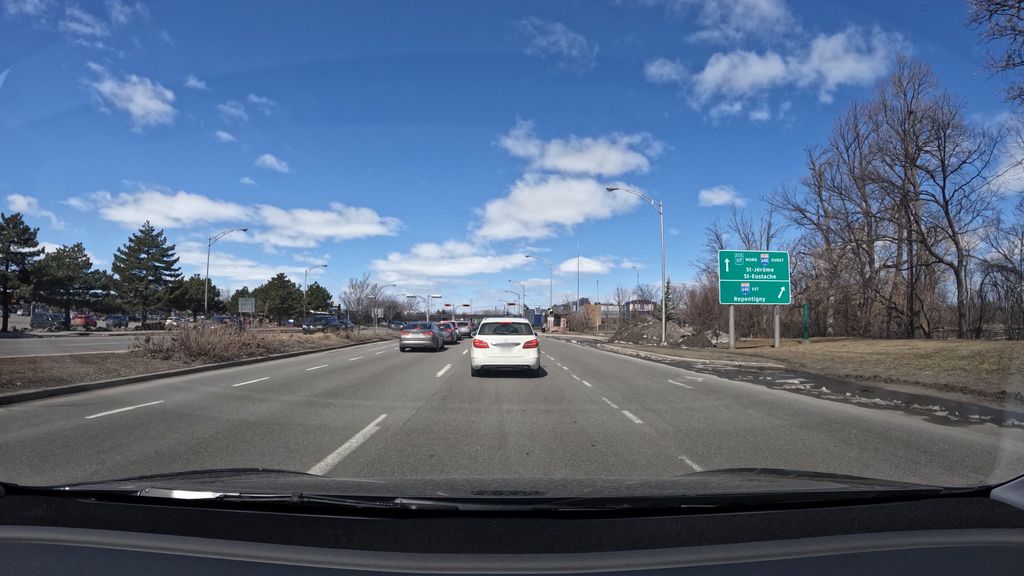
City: montreal